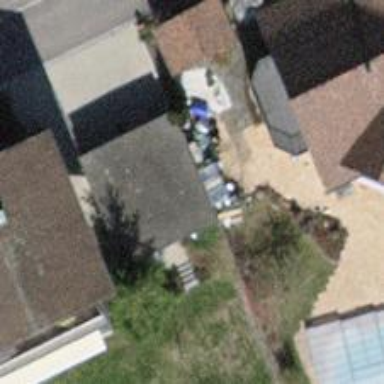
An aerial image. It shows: Garage building.